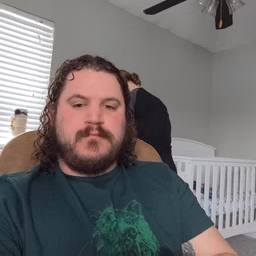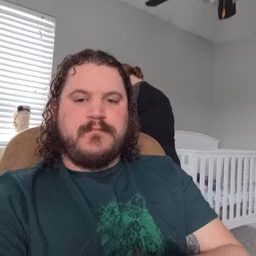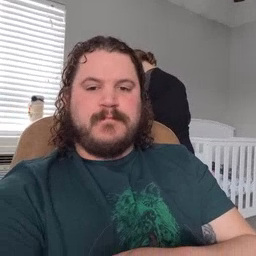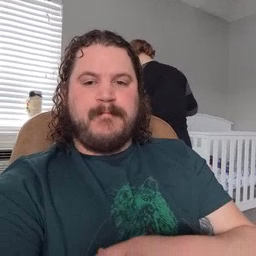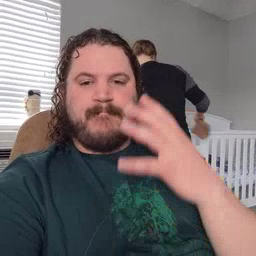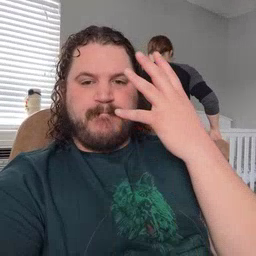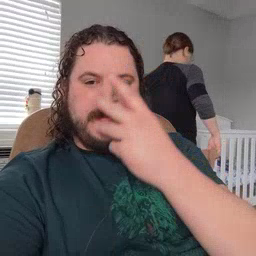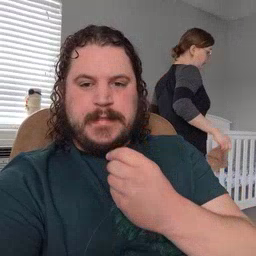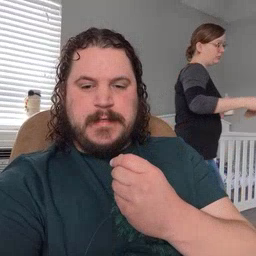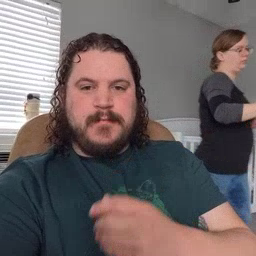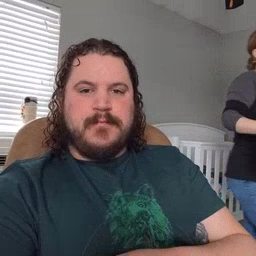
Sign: pretty